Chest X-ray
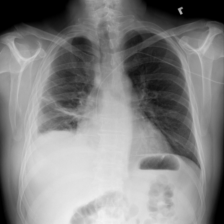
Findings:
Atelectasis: negative
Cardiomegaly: negative
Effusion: negative
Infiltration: negative
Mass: negative
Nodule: negative
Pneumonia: negative
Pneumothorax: negative
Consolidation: negative
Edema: negative
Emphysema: negative
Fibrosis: negative
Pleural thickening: positive
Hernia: negative